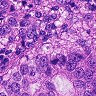
Metastatic tissue present: yes